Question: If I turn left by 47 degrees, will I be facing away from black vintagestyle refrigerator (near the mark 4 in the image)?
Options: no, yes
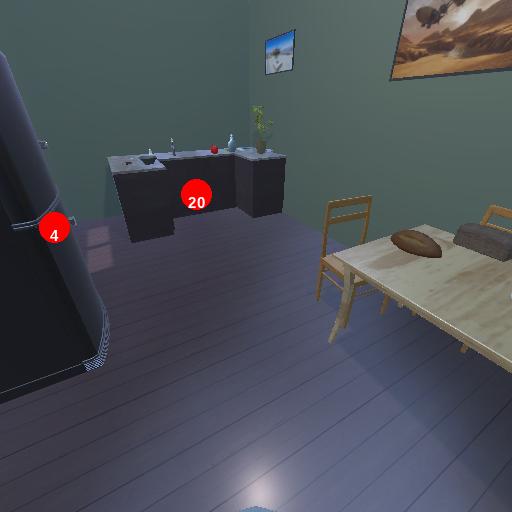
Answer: no